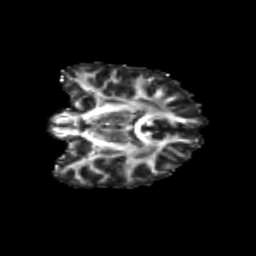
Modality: FA
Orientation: coronal
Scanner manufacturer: siemens
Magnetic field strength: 3 T
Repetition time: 9.2 s
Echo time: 0.084 s